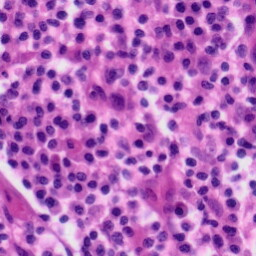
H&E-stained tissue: Tonsil